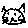
Label: cat